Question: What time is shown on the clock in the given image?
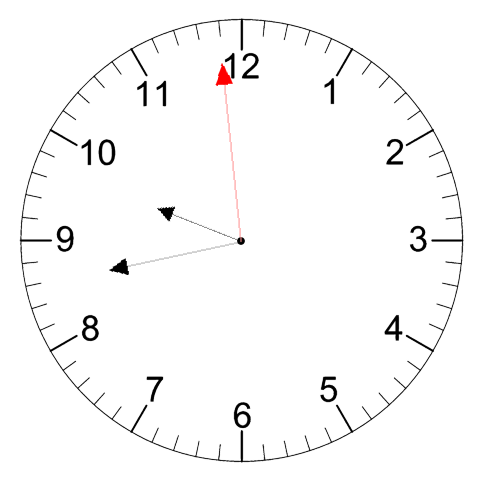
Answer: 09:42:59